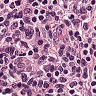
Metastatic tissue present: no